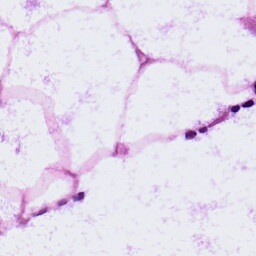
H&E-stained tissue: LymphNode